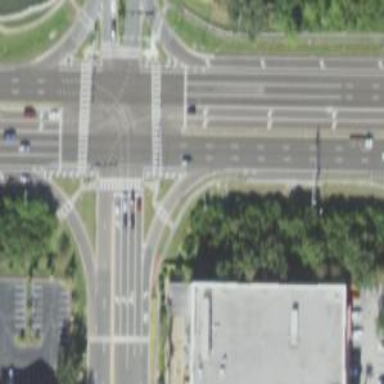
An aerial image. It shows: Marked crossing on the road.